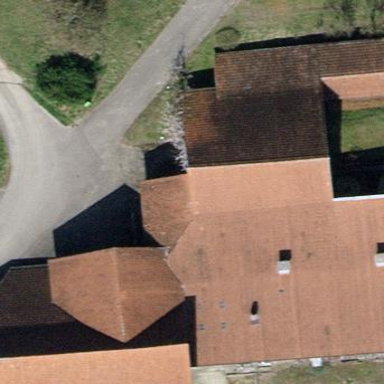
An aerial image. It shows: Farm auxiliary building with gabled roof.